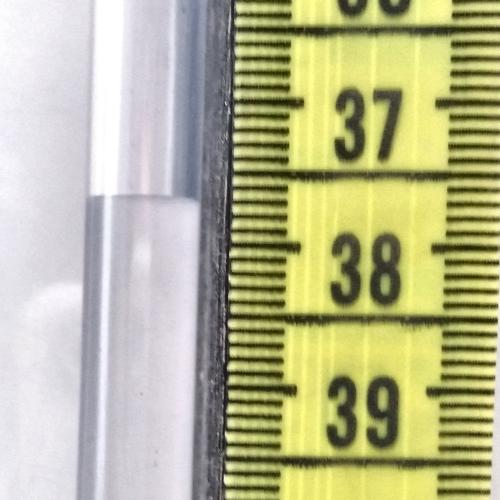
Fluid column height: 37.7 cm